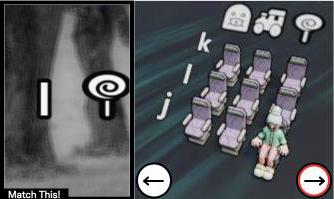
Task: seats
Answer: no